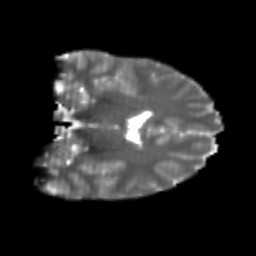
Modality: T2w
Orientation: coronal
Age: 20
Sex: male
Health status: healthy
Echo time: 0.074 s